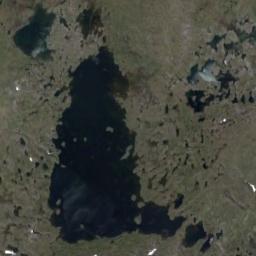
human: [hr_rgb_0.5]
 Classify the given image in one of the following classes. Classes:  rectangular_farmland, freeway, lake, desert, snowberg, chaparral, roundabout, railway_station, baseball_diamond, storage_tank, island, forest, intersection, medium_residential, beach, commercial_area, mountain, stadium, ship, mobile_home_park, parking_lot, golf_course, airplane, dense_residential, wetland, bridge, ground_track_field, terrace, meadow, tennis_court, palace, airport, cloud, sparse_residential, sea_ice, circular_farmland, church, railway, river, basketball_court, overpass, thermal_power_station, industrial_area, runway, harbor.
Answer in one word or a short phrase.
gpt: lake